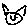
Label: cat